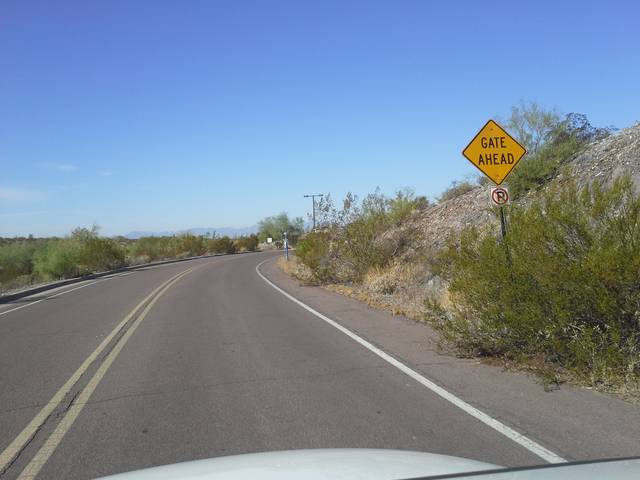
Region: United States
Coordinates: 33.561, -112.035